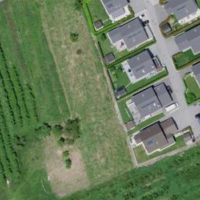
EUNIS habitat code: 24
Species observed at this site:
Humulus lupulus